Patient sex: F
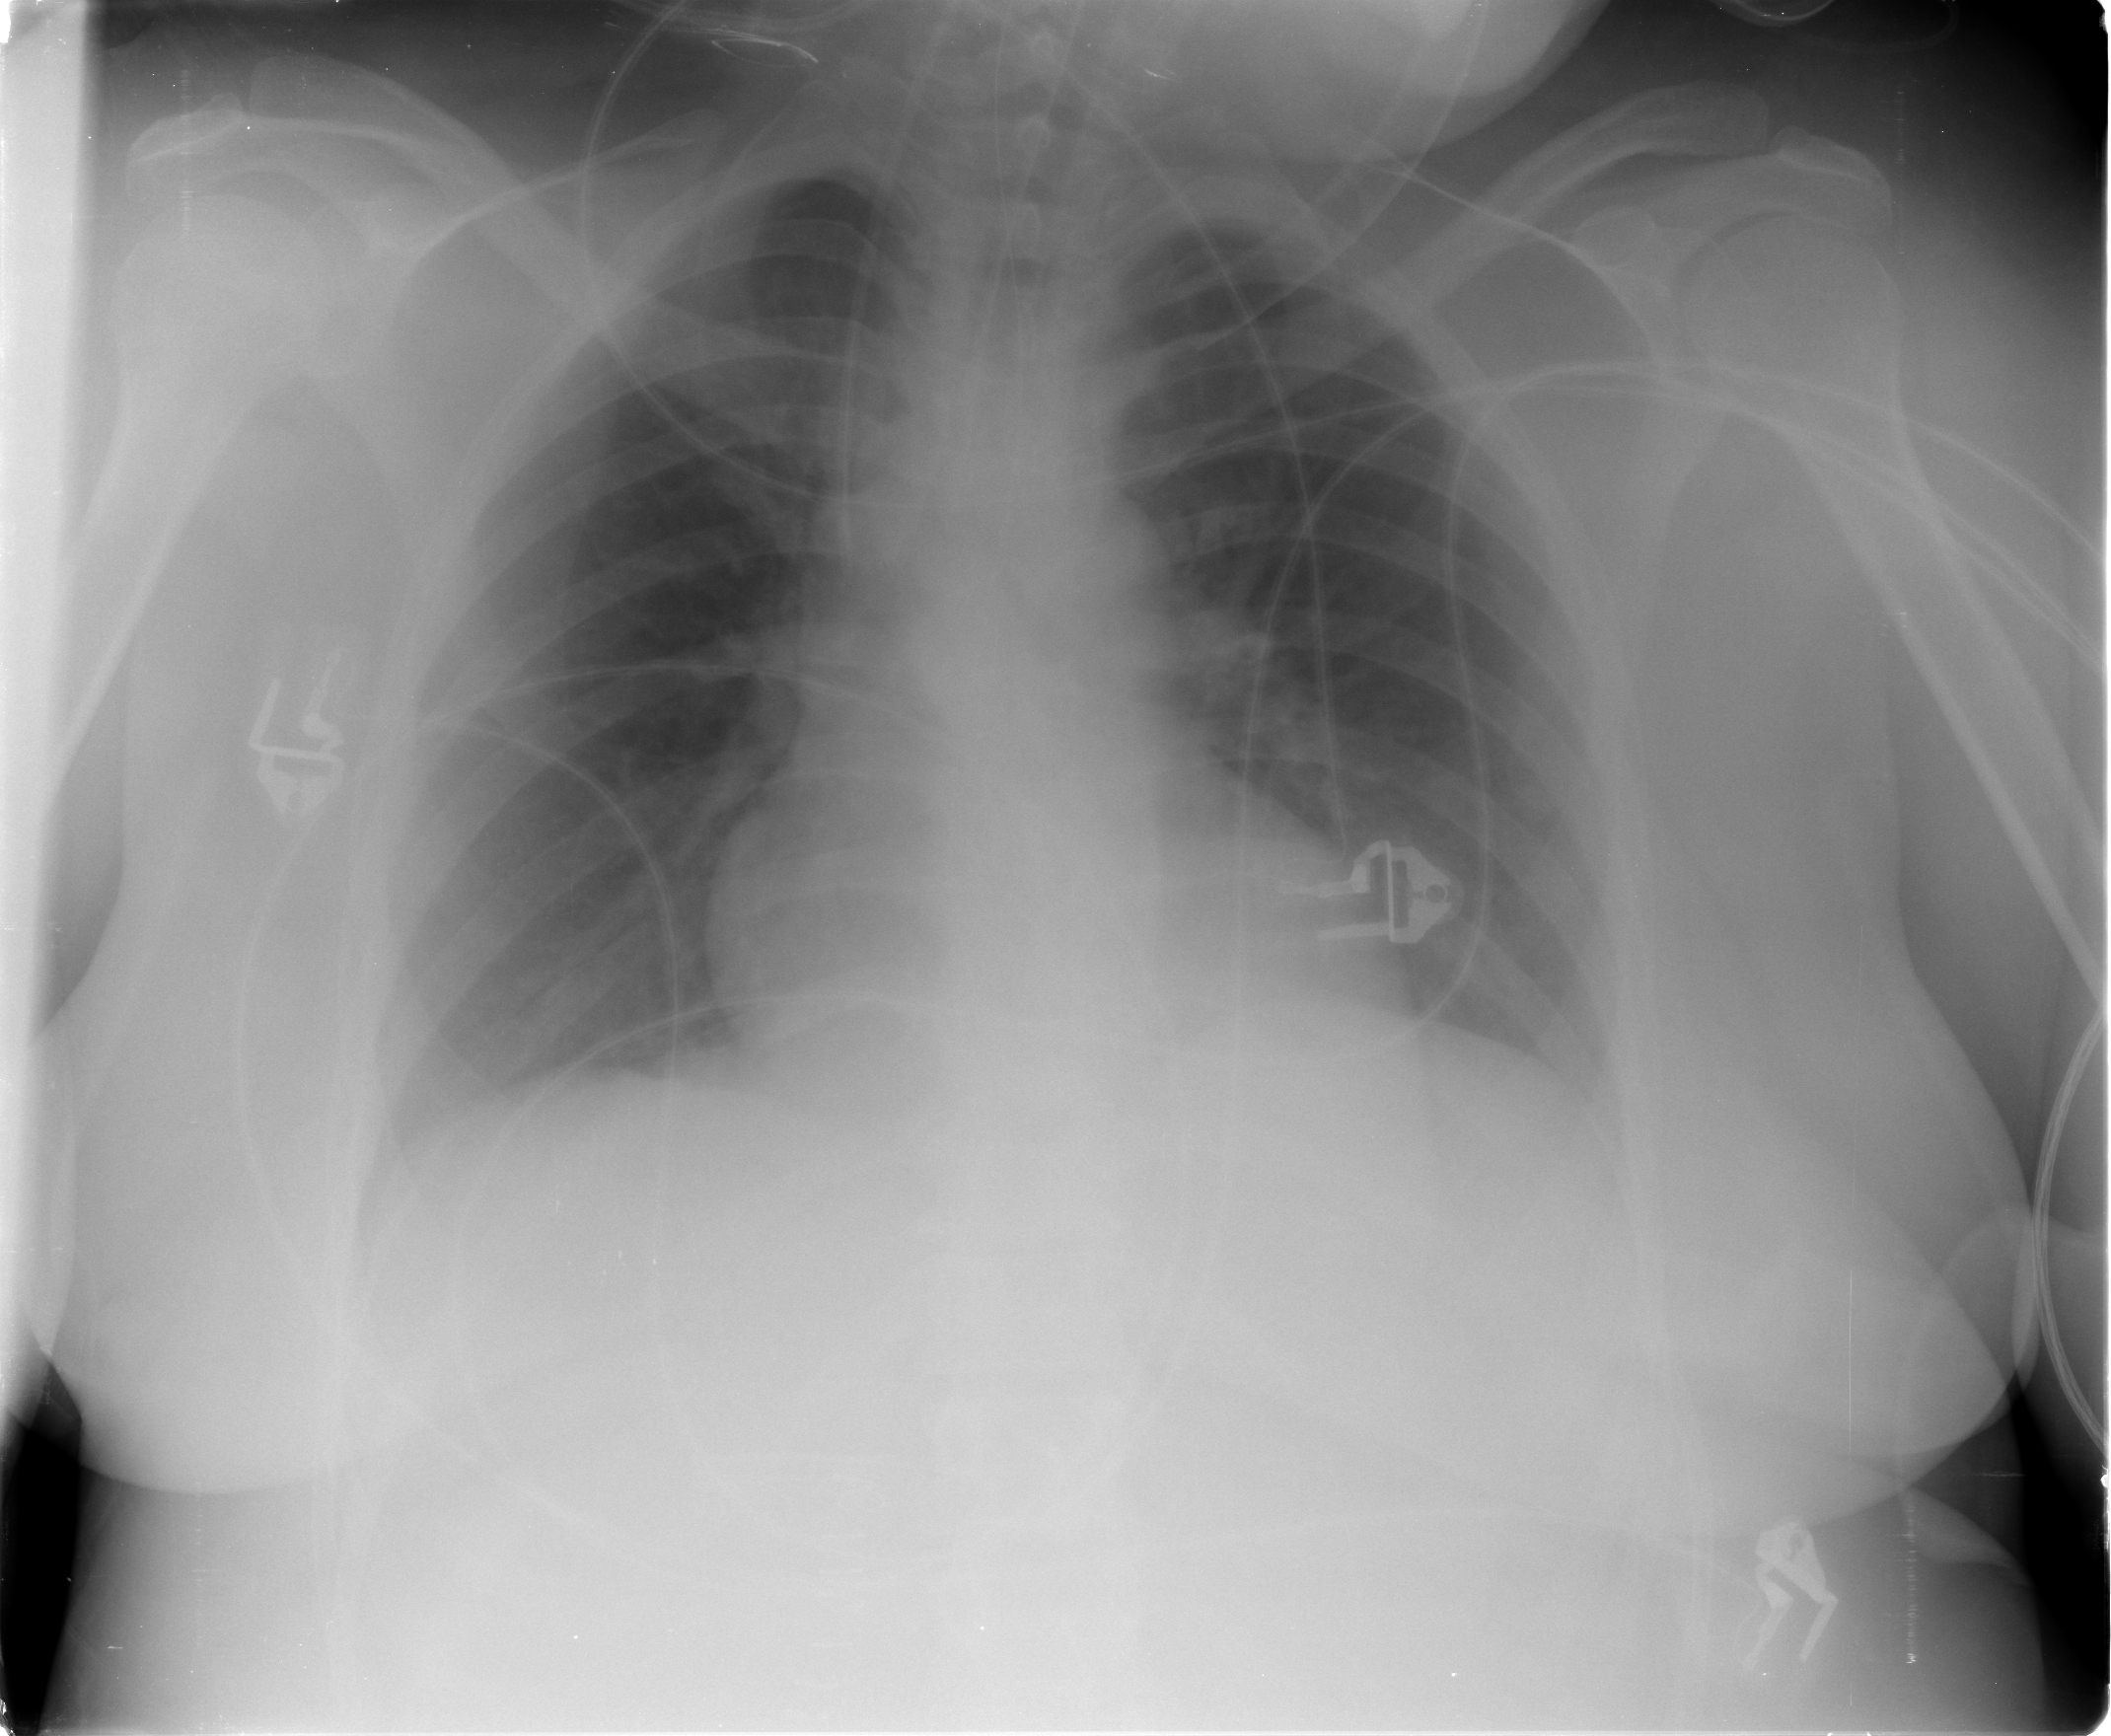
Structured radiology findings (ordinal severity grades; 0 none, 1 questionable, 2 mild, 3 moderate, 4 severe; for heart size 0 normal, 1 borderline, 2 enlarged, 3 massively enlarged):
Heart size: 1
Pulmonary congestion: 2
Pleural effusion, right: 1
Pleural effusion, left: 1
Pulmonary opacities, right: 0
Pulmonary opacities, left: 0
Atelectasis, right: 0
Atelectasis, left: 0